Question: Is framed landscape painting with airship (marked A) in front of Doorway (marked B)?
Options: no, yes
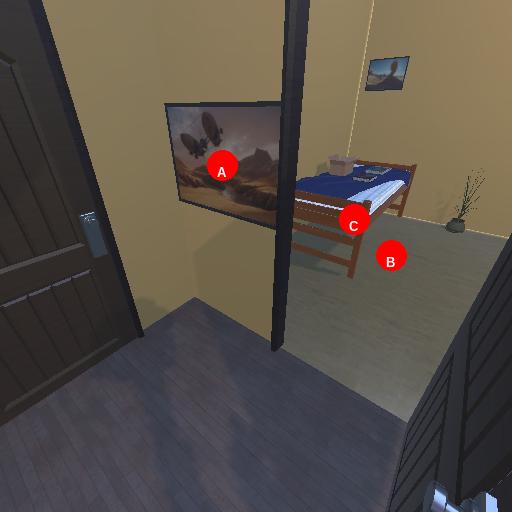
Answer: no